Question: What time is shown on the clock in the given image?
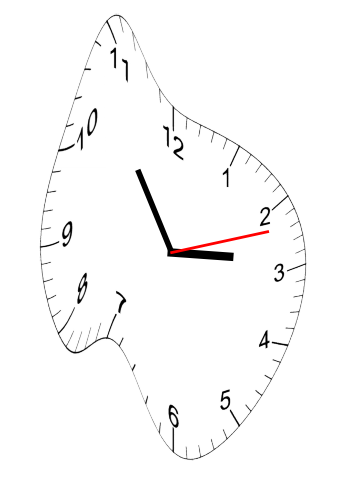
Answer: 02:54:12